Question: I'm starting to use AndroidStudio and the BitBucked plugin.
The all concept off Git is new to me and I've already stumbled in a problem.
I've committed the changes using 'VCS -> Commit changes' but when I got to the 'Push' part, I've made something (probably hited the cancel button) and the 'Push' wasn't made.
How can I push that uncommitted changes? I've searched all over the available options and can't see to figure it out.
If I go to 'VCS -> Git -> Show History' I can see the commit and the affected files but can't figure how to push them to the BitBucket site.

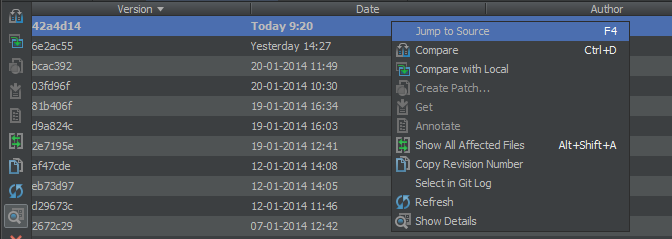
Answer: Used 'GIT Gui' to 'Amend Last Commit' and that lead me to a Detached HEAD' situation.
Solved my situation with <URL>.